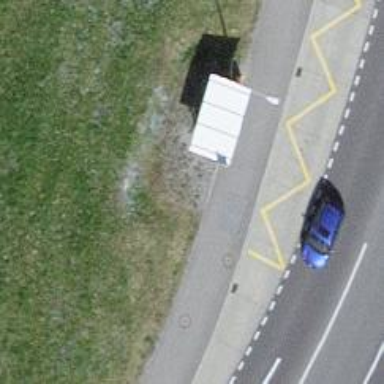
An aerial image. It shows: Asphalt platform for public transport.